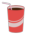
soda